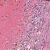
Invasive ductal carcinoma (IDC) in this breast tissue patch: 0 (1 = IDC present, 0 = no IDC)